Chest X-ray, PA view. Patient: 73 years old, sex F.
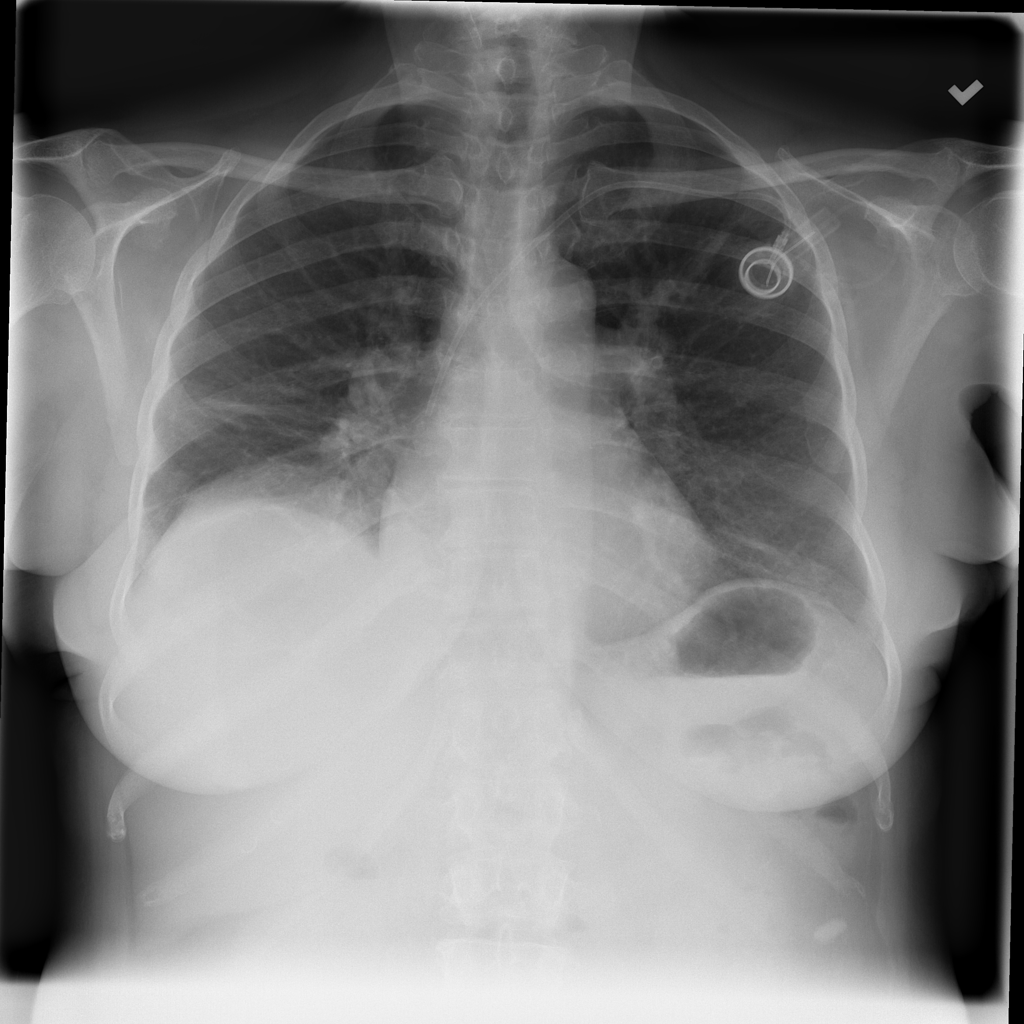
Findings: Atelectasis, Infiltration